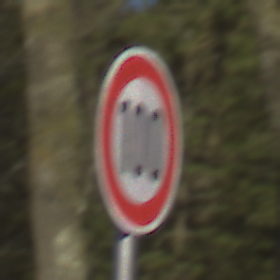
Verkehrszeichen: Geschwindigkeit100
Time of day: MorningAfternoon
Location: Outdoor (Nature)
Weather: Clear
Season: Winter
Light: Natural